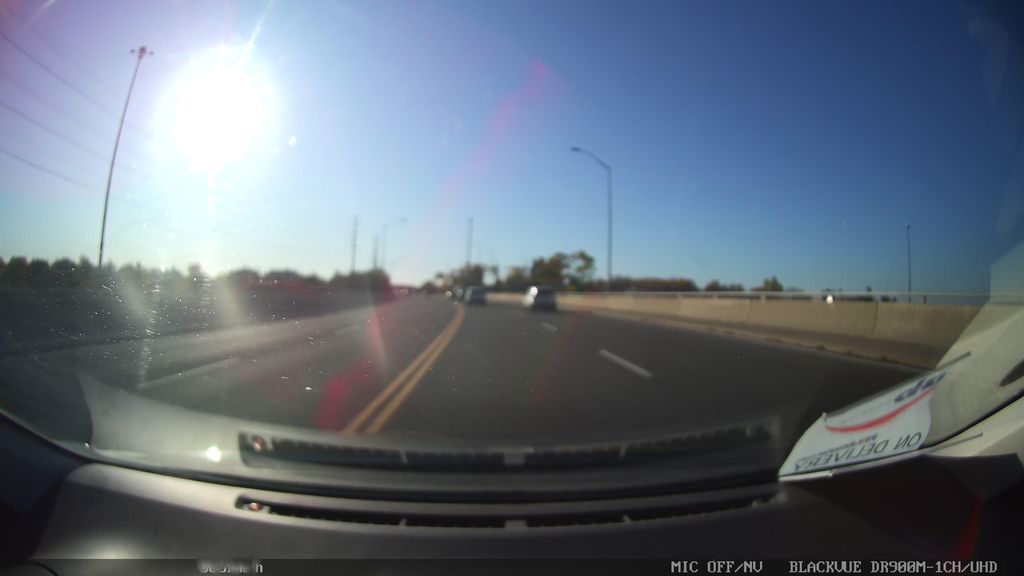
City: toronto